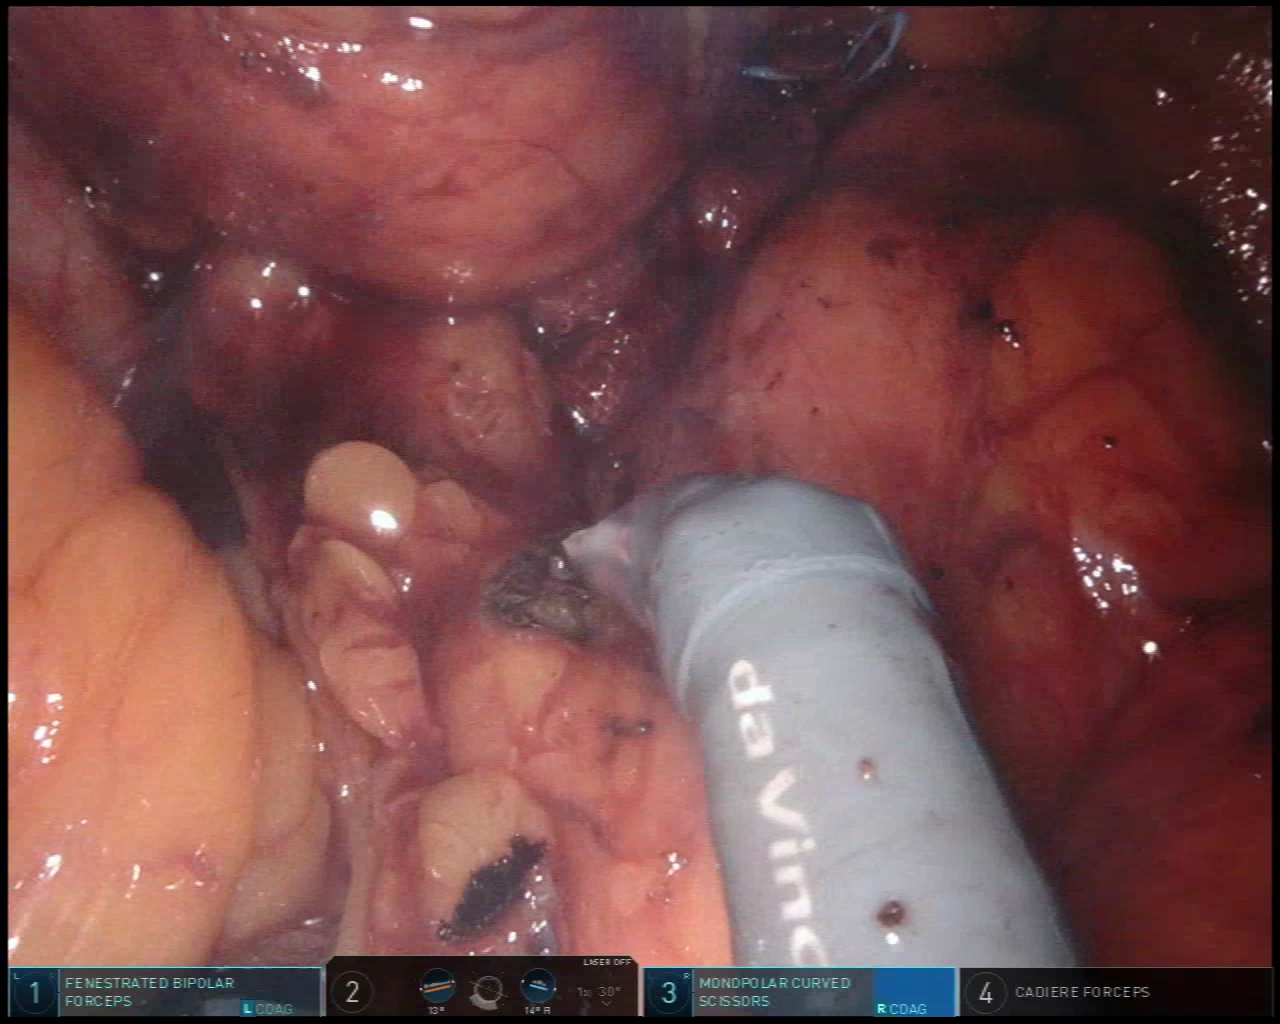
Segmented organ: stomach
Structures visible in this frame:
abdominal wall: no
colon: no
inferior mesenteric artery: no
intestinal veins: no
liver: no
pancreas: no
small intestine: no
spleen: no
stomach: yes
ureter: no
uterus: no
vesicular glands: no